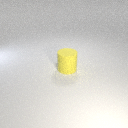
large yellow rubber cylinder